Question: I downloaded Launcher3 (Google's Kitkat Launcher) from 4.4 Sources.
I imported it into eclipse . I got rid of errors.And my launcher works pretty good.
But something missing. "GOOGLE NOW" page when you scroll to left.
I can't activate google now.Anyway i don't need that. I want to put my own fragment or layout into first page and other pages will work same like normal launcher.
Like a Google's experience Launcher(Kitkat Launcher of google)'s Google Now page ..
Like this :

I added my layout like this :
here is original codes from workspace.java
'''
public long insertNewWorkspaceScreen(long screenId, int insertIndex) {
if (mWorkspaceScreens.containsKey(screenId)) {
throw new RuntimeException("Screen id " + screenId + " already exists!");
}
CellLayout newScreen = (CellLayout)
mLauncher.getLayoutInflater().inflate(R.layout.workspace_screen, null);
newScreen.setOnLongClickListener(mLongClickListener);
newScreen.setOnClickListener(mLauncher);
newScreen.setSoundEffectsEnabled(false);
mWorkspaceScreens.put(screenId, newScreen);
mScreenOrder.add(insertIndex, screenId);
addView(newScreen, insertIndex);
return screenId;
}
'''
here is edited codes by me on workspace.java
'''
public long insertNewWorkspaceScreen(long screenId, int insertIndex) {
if (mWorkspaceScreens.containsKey(screenId)) {
throw new RuntimeException("Screen id " + screenId + " already exists!");
}
if (screenId == 2) //Firstscreen/page
{
RelativeLayout newScreen = (RelativeLayout)
mLauncher.getLayoutInflater().inflate(R.layout.blinkfeed, null);
newScreen.setOnClickListener(mLongClickListener);
newScreen.setOnClickListener(mLauncher);
newScreen.setSoundEffectsEnabled(false);
// mWorkspaceScreens.put(screenId, newScreen);
mScreenOrder.add(insertIndex, screenId);
addView(newScreen, insertIndex);
return screenId;
}
else
{
CellLayout newScreen = (CellLayout)
mLauncher.getLayoutInflater().inflate(R.layout.workspace_screen, null);
newScreen.setOnLongClickListener(mLongClickListener);
newScreen.setOnClickListener(mLauncher);
newScreen.setSoundEffectsEnabled(false);
mWorkspaceScreens.put(screenId, newScreen);
mScreenOrder.add(insertIndex, screenId);
addView(newScreen, insertIndex);
return screenId;
}
}
'''
as you can see when its first page i changed layout but i'm getting problems on childviews, animations etc,
anyway i cant even access other pages after that.
i putted everywhere try catch when i get errors because of "celllayout cannot bind to relative bla bla .."
my try catch like this
'''
try
{
cell layout stuff its trying to make animations etc.
}
catch (Exception e)
{
//empty
}
'''
i couldn't make it work at the moment like a google now pages :)
does anybody know about adding a fragment/layout into first page ?
Thanks.
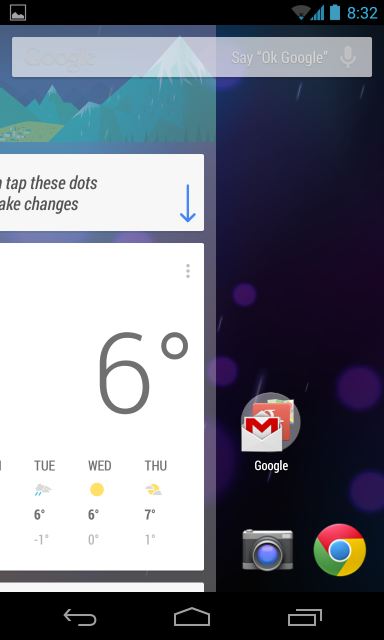
Answer: If you want to add some fragment or view in the same manner as Google Now, the Launcher3 code supports that. You basically have 2 ways of getting the desired behavior:
- Subclass the Launcher class and overwrite 'hasCustomContentToLeft()' to return true and 'addCustomContentToLeft()' where you can create/inflate your view to be added. Make sure you call 'addToCustomContentPage' and implement the 'CustomContentCallbacks' if you want to be notified when the screen is open.- Implement the same methods as described above in the Launcher class directly.
Hope this helps,
Mihai